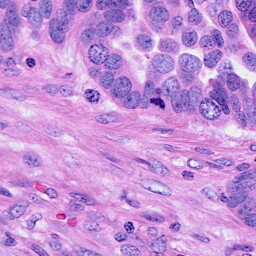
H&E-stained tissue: Ovarian